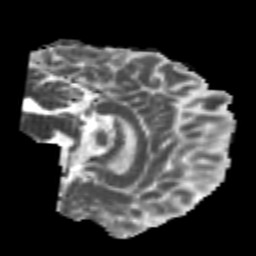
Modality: MD
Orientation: sagittal
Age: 23
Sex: male
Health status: healthy
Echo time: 0.074 s